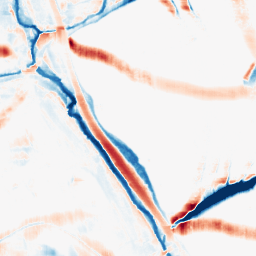
Category: morphological
Decomposition family: morphological_rect
Decomposition parameters: operation: average
width: 20
height: 20
Upsampling method: bilinear
Upsampling parameters: scale: 2
Upsampling scale: 2